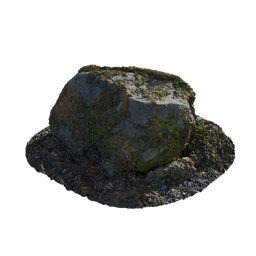
Label: nature